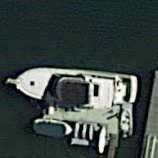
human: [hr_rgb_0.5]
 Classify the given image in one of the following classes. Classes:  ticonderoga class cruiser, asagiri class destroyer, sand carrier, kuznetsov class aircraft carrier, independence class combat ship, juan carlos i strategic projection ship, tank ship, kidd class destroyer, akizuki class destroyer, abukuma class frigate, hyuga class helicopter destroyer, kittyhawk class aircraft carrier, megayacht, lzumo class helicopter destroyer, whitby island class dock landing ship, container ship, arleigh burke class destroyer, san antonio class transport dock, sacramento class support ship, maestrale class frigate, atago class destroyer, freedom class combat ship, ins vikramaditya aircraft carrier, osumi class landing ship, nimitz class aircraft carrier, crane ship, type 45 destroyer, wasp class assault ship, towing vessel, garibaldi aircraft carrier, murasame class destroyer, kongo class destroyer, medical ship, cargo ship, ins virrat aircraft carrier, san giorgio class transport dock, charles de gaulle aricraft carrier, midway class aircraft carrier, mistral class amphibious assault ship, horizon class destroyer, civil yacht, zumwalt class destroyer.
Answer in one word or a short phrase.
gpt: Civil yacht